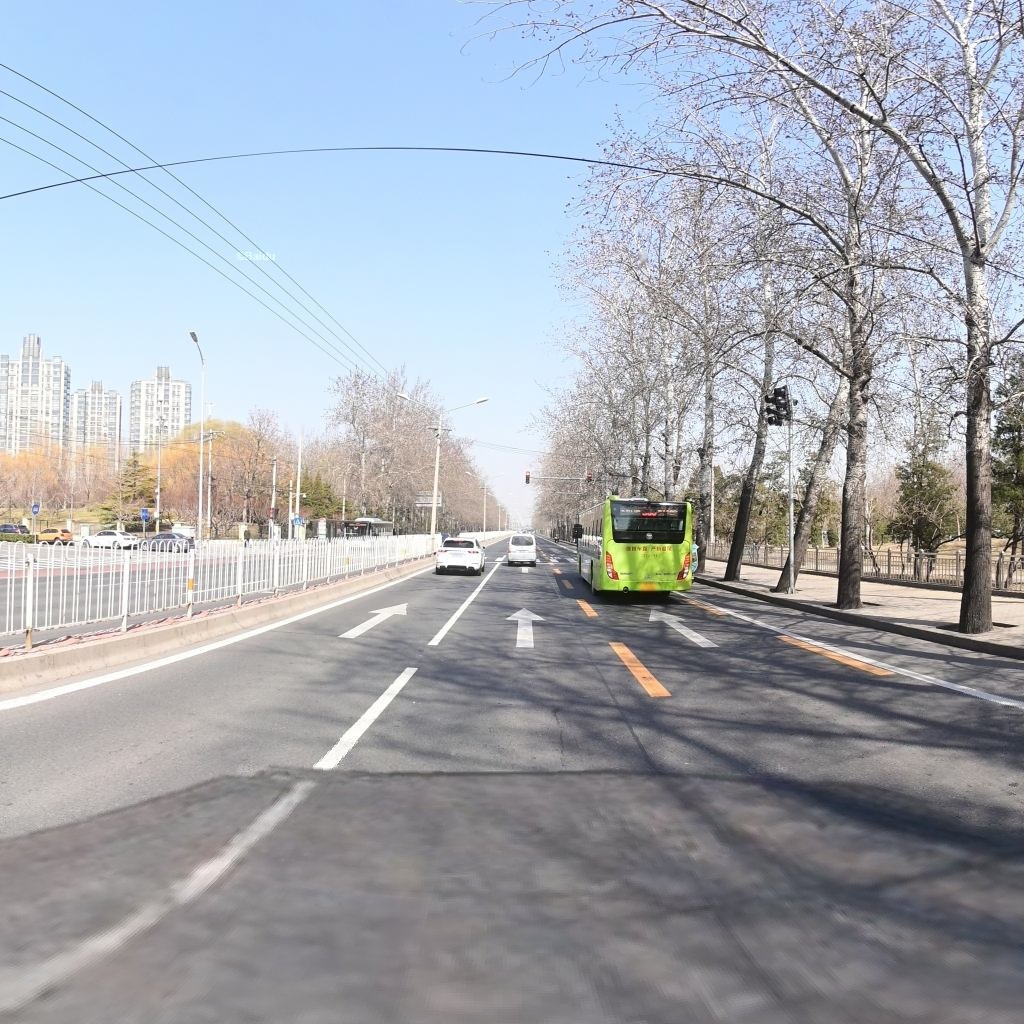
Region: Chaoyang
Road damage annotations: longitudinal patch, longitudinal crack